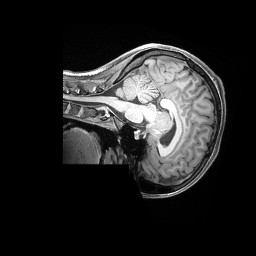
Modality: T1w
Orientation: sagittal
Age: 24
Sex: female
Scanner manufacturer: siemens
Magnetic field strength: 3 T
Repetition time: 2.4 s
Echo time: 0.00228 s